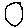
Label: circle